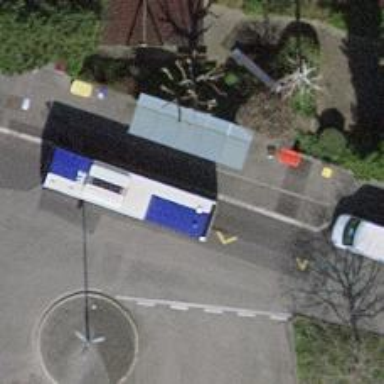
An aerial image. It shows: Bus stop with shelter. It is platform for public transport.